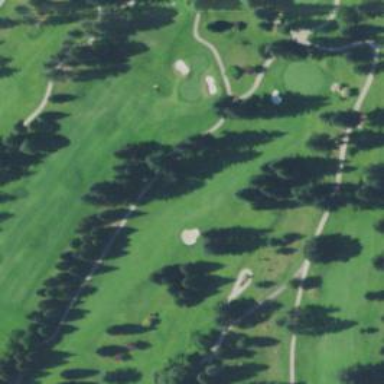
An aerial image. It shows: Golf fairway in the image.